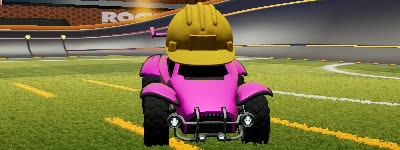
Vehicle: octane